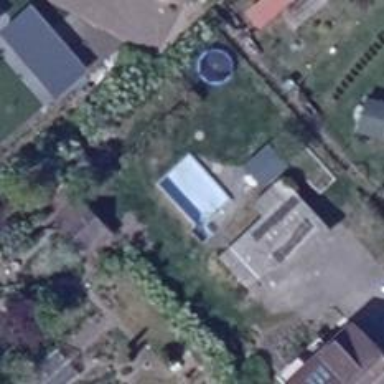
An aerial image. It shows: Swimming pool located in leisure land.